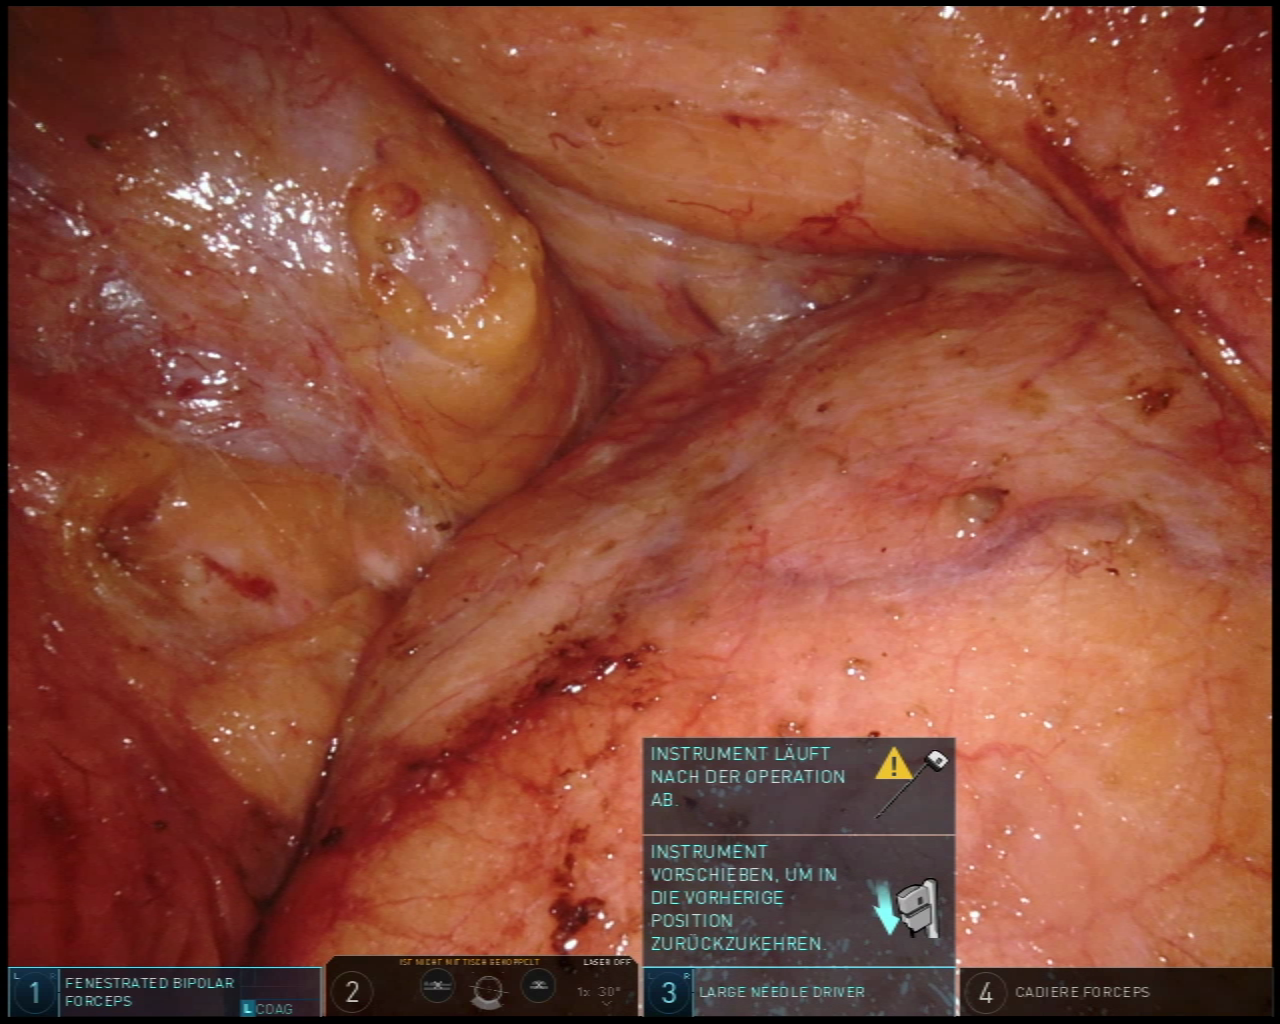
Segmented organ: pancreas
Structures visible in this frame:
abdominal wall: no
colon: yes
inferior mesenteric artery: no
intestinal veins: no
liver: no
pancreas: yes
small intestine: no
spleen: no
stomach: no
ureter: no
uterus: no
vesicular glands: no